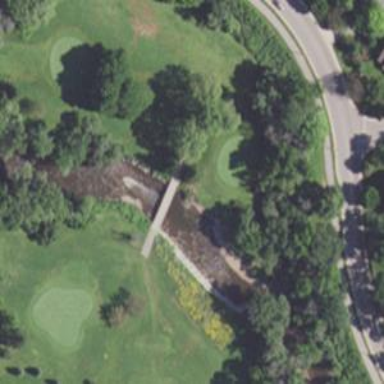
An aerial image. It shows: Service road designated as golf cart path.